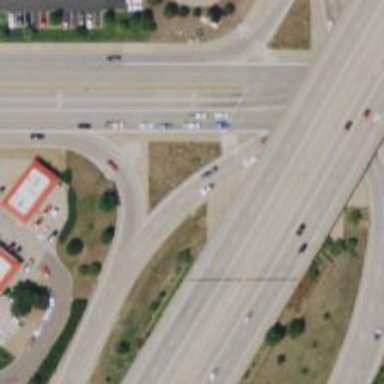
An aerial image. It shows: Trunk link highway.